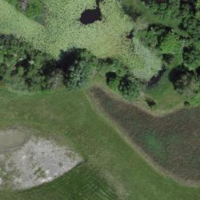
EUNIS habitat code: 24
Species observed at this site:
Alcedo atthis
Sylvia borin
Limosa lapponica
Aegithalos caudatus
Sylvia atricapilla
Spinus spinus
Poecile palustris
Larus michahellis
Ardea alba
Erithacus rubecula
Tringa glareola
Tringa totanus
Tringa erythropus
Tringa nebularia
Periparus ater
Tringa ochropus
Anas acuta
Cyanistes caeruleus
Lophophanes cristatus
Chloris chloris
Larus canus
Calidris melanotos
Pyrrhula pyrrhula
Passer domesticus
Remiz pendulinus
Mareca penelope
Passer montanus
Calidris alpina
Calidris canutus
Spatula clypeata
Saxicola rubetra
Mareca strepera
Mergus merganser
Milvus milvus
Milvus migrans
Arenaria interpres
Locustella luscinioides
Oriolus oriolus
Phylloscopus trochilus
Motacilla alba
Actitis hypoleucos
Oenanthe oenanthe
Anas crecca
Emberiza citrinella
Prunella modularis
Gallinago gallinago
Chroicocephalus ridibundus
Muscicapa striata
Phylloscopus collybita
Luscinia megarhynchos
Gallinula chloropus
Sitta europaea
Falco tinnunculus
Ficedula hypoleuca
Acrocephalus scirpaceus
Bubulcus ibis
Anas platyrhynchos
Alopochen aegyptiaca
Aythya ferina
Streptopelia decaocto
Acrocephalus palustris
Aythya fuligula
Regulus ignicapilla
Lanius collurio
Carduelis carduelis
Nycticorax nycticorax
Phalacrocorax carbo
Egretta garzetta
Ciconia ciconia
Corvus corone
Botaurus stellaris
Hippolais icterina
Pernis apivorus
Ardea purpurea
Cygnus olor
Cuculus canorus
Dryocopus martius
Phoenicurus ochruros
Phoenicurus phoenicurus
Corvus corax
Riparia riparia
Sturnus vulgaris
Troglodytes troglodytes
Corvus frugilegus
Turdus merula
Circus aeruginosus
Hirundo rustica
Turdus pilaris
Sterna hirundo
Regulus regulus
Calidris pugnax
Coccothraustes coccothraustes
Delichon urbicum
Tachybaptus ruficollis
Certhia brachydactyla
Podiceps cristatus
Anthus trivialis
Turdus philomelos
Fulica atra
Falco subbuteo
Anthus spinoletta
Dendrocopos major
Podiceps nigricollis
Turdus viscivorus
Falco peregrinus
Buteo buteo
Anthus pratensis
Turdus iliacus
Falco vespertinus
Alauda arvensis
Dendrocoptes medius
Pica pica
Garrulus glandarius
Columba livia
Saxicola rubicola
Picus viridis
Charadrius hiaticula
Motacilla cinerea
Linaria cannabina
Accipiter gentilis
Fringilla coelebs
Tadorna tadorna
Coloeus monedula
Columba palumbus
Dryobates minor
Fringilla montifringilla
Parus major
Columba oenas
Anser anser
Ichthyaetus melanocephalus
Accipiter nisus